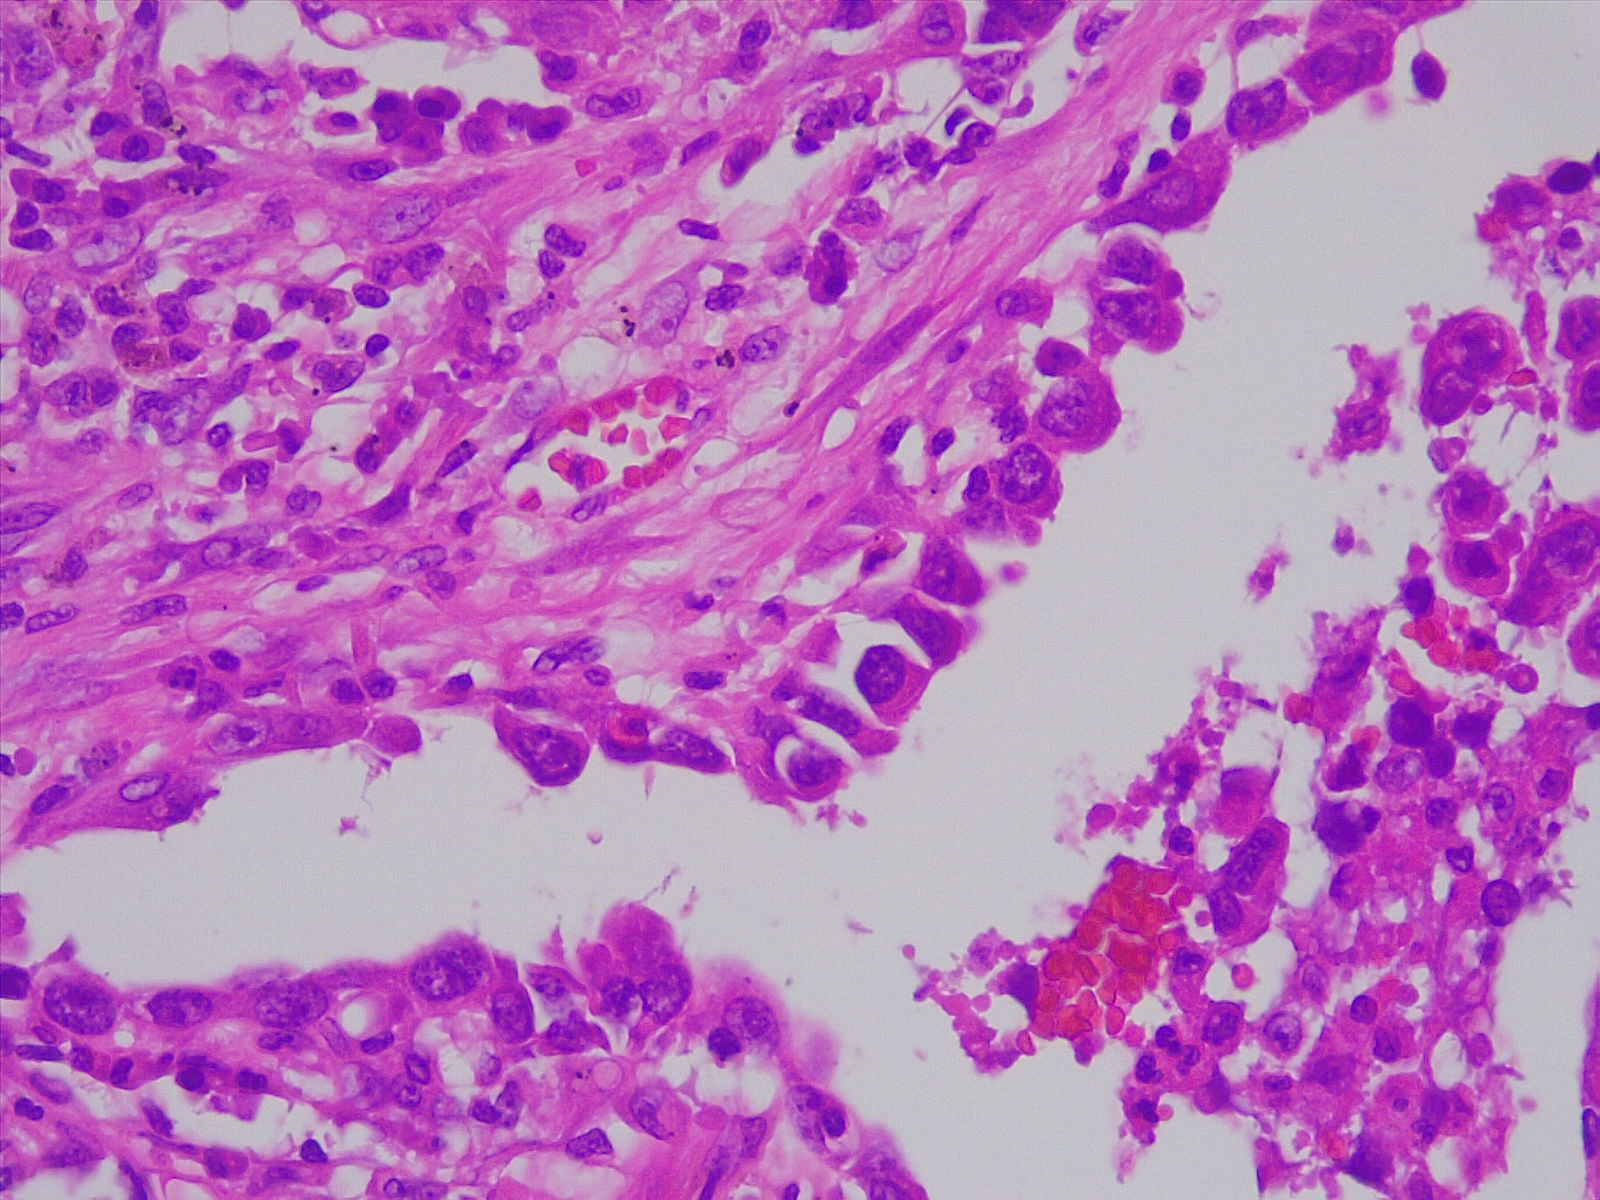
Label: lung adenocarcinoma, well differentiated